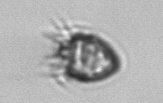
Label: Strombidium_tintinnodes